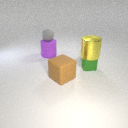
small green metal cube in front of large purple rubber cylinder